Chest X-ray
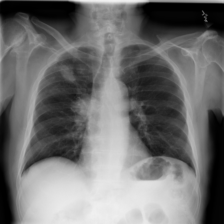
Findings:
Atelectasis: negative
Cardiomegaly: negative
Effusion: negative
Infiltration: negative
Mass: positive
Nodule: negative
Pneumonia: negative
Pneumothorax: negative
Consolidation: negative
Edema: negative
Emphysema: negative
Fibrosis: negative
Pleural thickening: negative
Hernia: negative